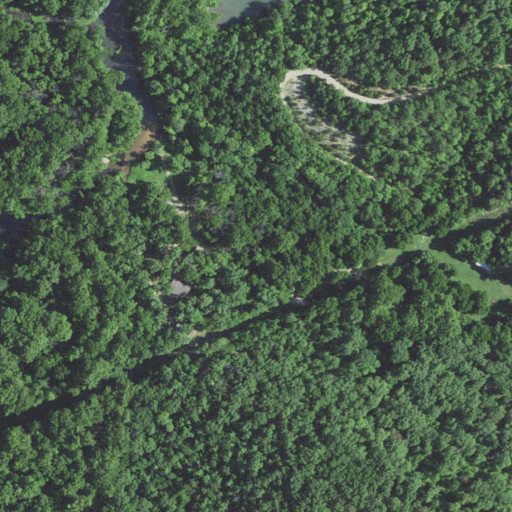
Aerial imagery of valley in Missouri named Redcap Hollow containing deciduous forest, open development, woody wetlands, open water, and low intensity development